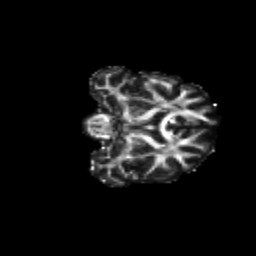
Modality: FA
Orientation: coronal
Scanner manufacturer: siemens
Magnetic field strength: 3 T
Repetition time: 9.2 s
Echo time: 0.084 s